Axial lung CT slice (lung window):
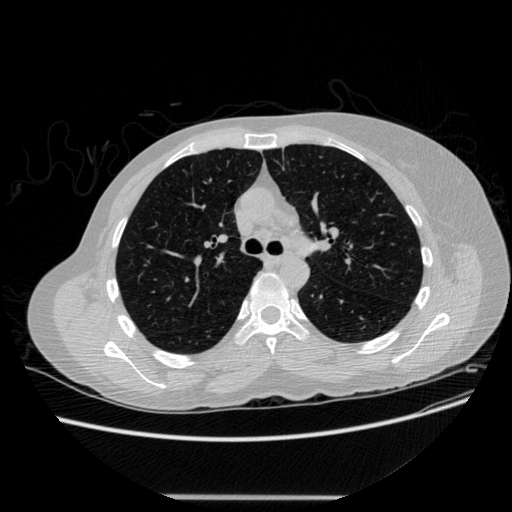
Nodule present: no